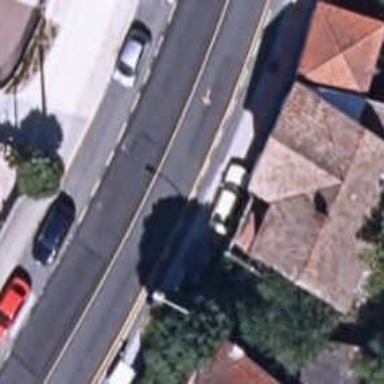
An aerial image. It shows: Secondary road with asphalt surface and sidewalks on both sides.